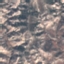
Land use / land cover class: HerbaceousVegetation